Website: home-depot
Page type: billing-address
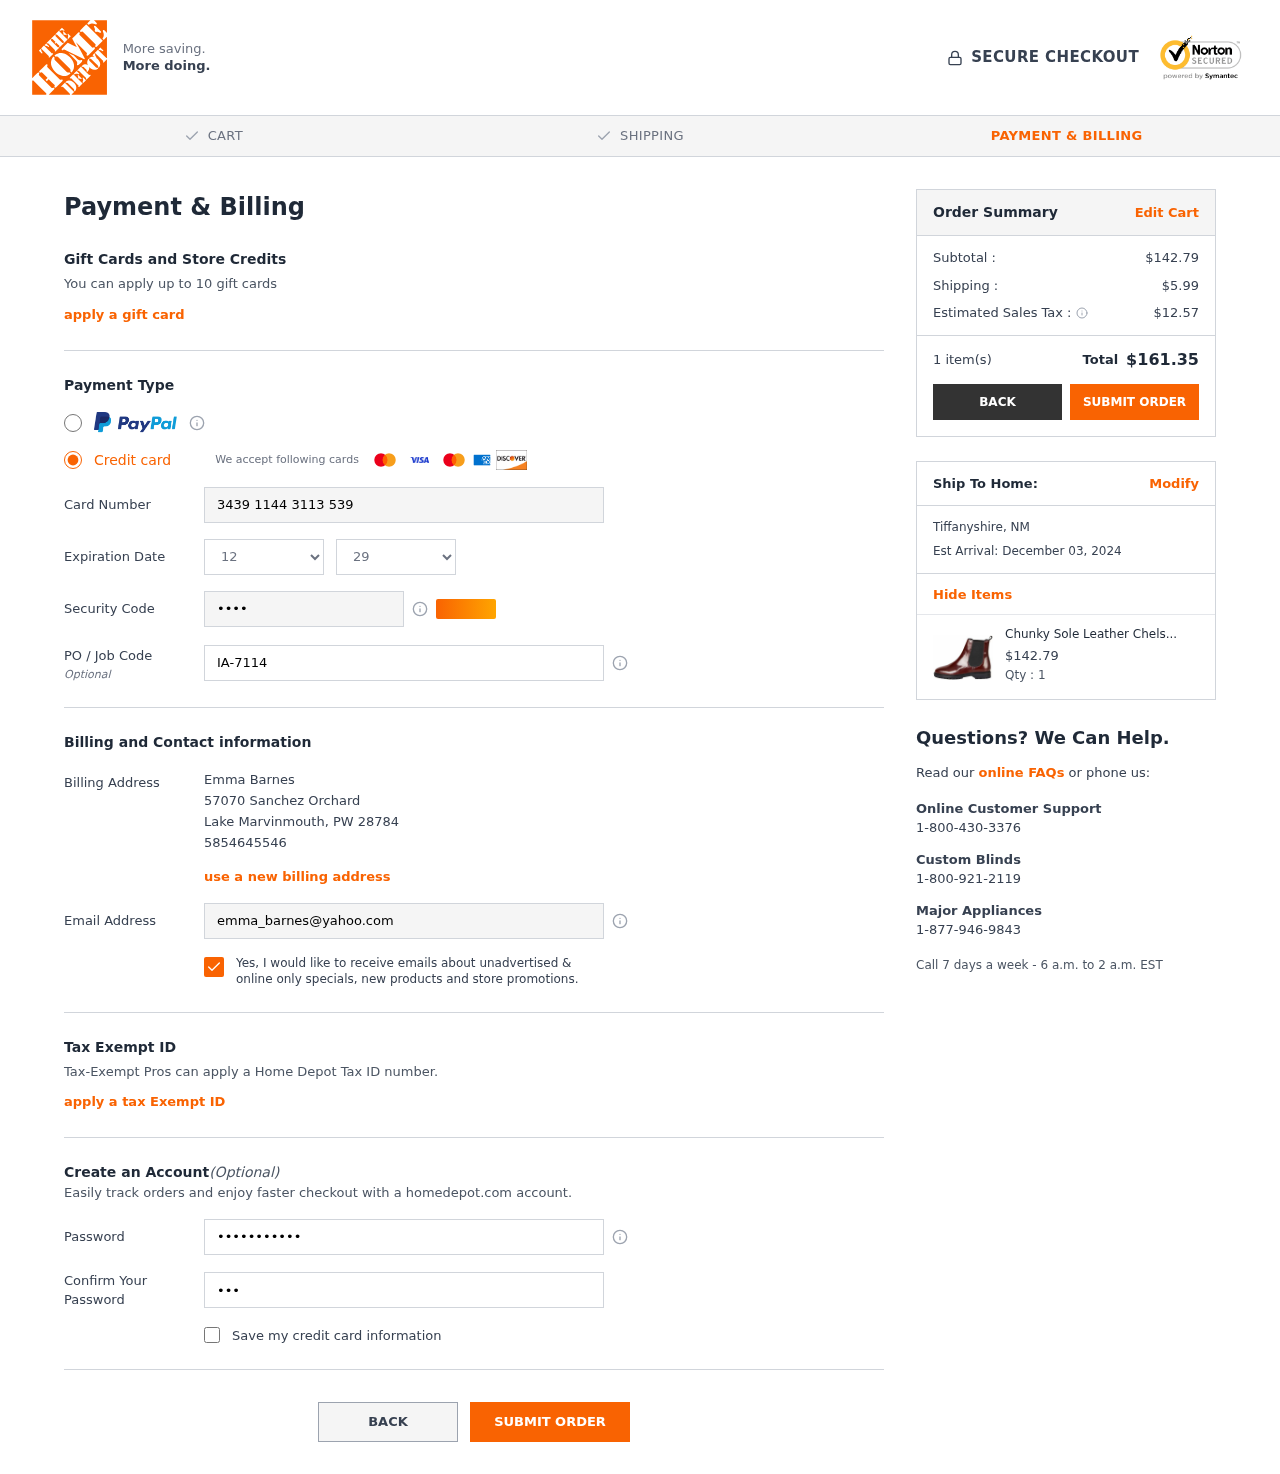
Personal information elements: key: PII_CARD_CVV
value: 8880
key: PII_CARD_EXPIRY_MONTH
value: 12
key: PII_CARD_EXPIRY_YEAR
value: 29
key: PII_CARD_NUMBER
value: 3439 1144 3113 539
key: PII_CITY
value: Lake Marvinmouth
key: PII_CITY2
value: Tiffanyshire
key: PII_EMAIL
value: emma_barnes@yahoo.com
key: PII_FULLNAME
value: Emma Barnes
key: PII_JOB_CODE
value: IA-7114
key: PII_PHONE
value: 5854645546
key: PII_POSTCODE
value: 28784
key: PII_STATE_ABBR
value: PW
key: PII_STATE_ABBR2
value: NM
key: PII_STREET
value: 57070 Sanchez Orchard
Product elements: key: PRODUCT1_NAME
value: Chunky Sole Leather Chelsea Boots, Red, 3.5 UK
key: PRODUCT1_PRICE
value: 142.79
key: PRODUCT1_QUANTITY
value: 1
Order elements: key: ORDER_SUBTOTAL
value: $142.79
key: ORDER_SHIPPING_COST
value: $5.99
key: ORDER_TAX
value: $12.57
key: ORDER_NUM_ITEMS
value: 1 item(s)
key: ORDER_TOTAL
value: $161.35
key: ORDER_DELIVERY_DATE
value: Est Arrival: December 03, 2024